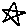
Label: star